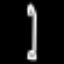
Label: pencil